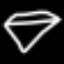
Label: diamond